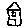
Label: house